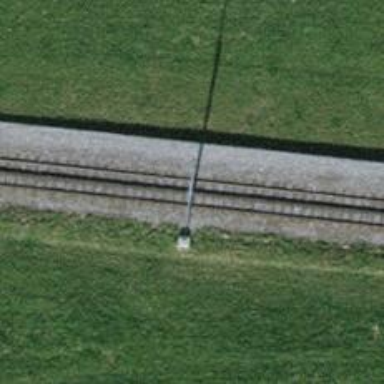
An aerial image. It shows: Solitary milestone along the railway.